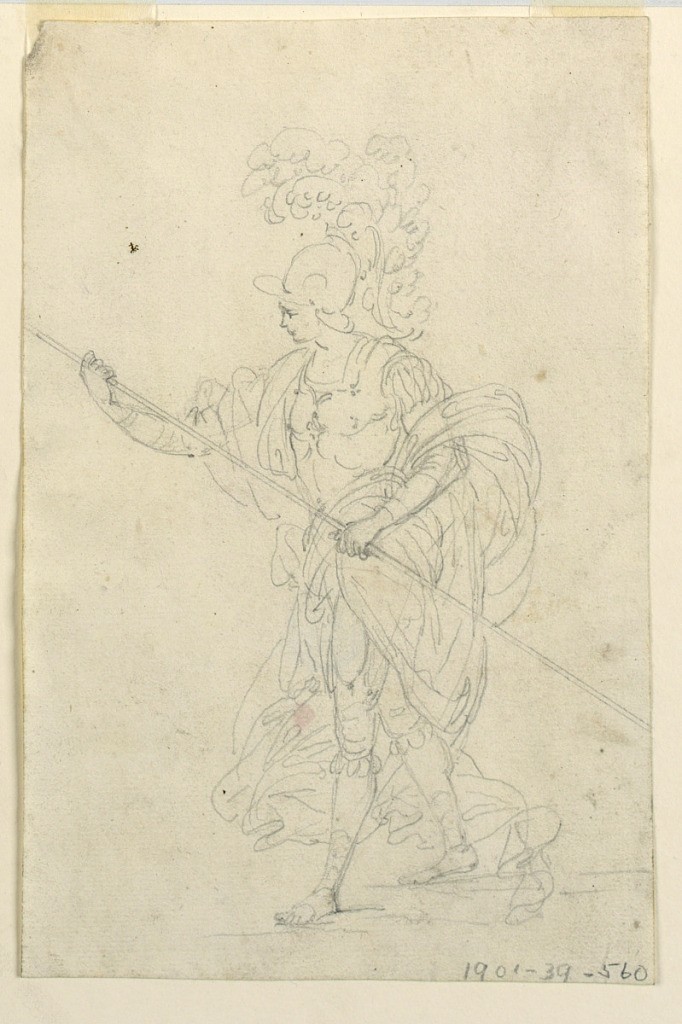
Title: Project for a Theatrical Costume of a Classical Warrior
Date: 1700–1750
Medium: Black crayon on paper
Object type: Drawing
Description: A warrior in full armor and a billowing cloak, though barefoot, is walking to the left, carrying a spear.